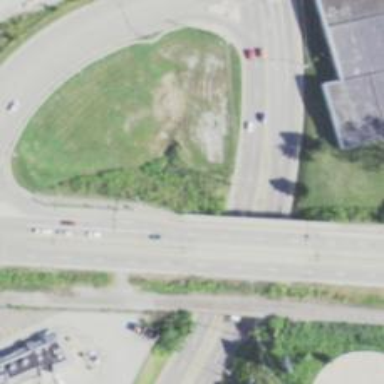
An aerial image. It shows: Asphalt bridge crossing over trunk highway expressway.